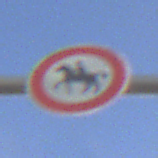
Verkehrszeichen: VerbotReiter
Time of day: SunriseSunset
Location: Outdoor (Nature)
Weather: PartlyCloudy
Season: NotSpecified
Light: Natural